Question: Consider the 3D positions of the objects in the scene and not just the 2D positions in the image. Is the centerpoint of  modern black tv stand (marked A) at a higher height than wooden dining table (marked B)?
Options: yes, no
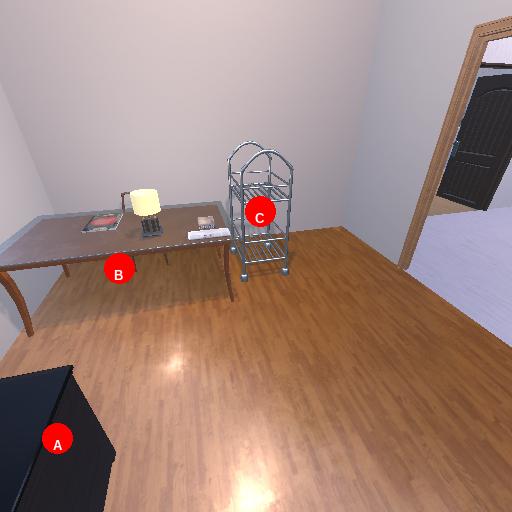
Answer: yes